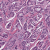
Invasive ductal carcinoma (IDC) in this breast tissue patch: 1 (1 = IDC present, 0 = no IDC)